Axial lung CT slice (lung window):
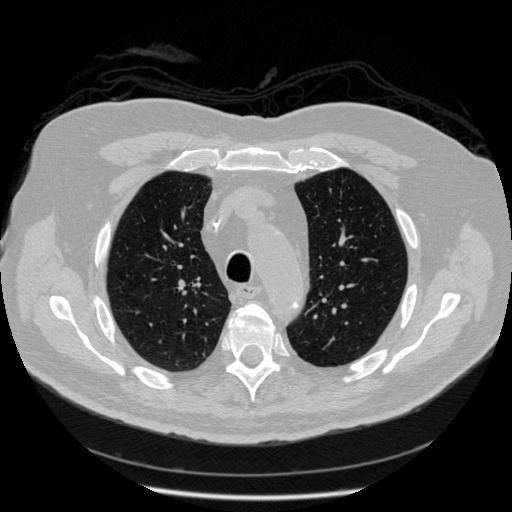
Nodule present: no